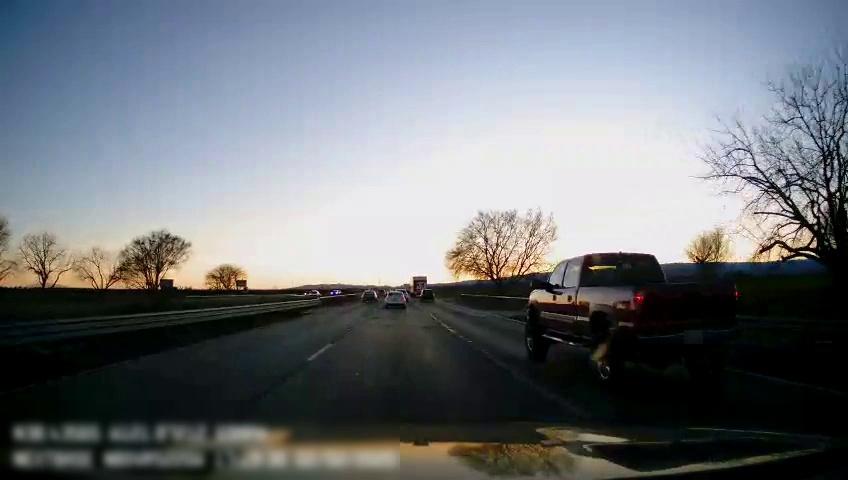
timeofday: Dusk/Dawn/Twilight
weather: Sunny
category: Drivable Space
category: Vehicles | Car
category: Vehicles | Car
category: Vehicles | Truck
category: Vehicles | SUV
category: Vehicles | Truck
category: Vehicles | Car
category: Vehicles | SUV
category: Vehicles | Car
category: Lanes | Current Lane
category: Lanes | Alternate Lane
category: Lanes | Alternate Lane
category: Lanes | Alternate Lane